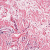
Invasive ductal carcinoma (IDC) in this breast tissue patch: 0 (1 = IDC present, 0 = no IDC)